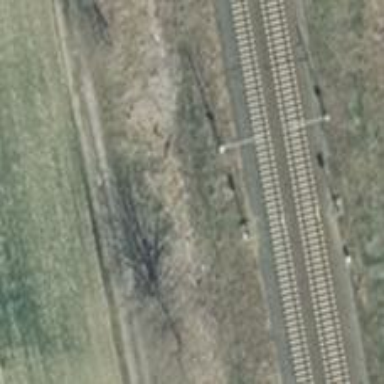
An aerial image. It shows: Milestone along the railway with catenary mast.